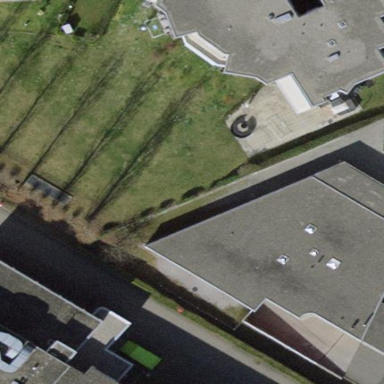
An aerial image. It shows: Kindergarten building.